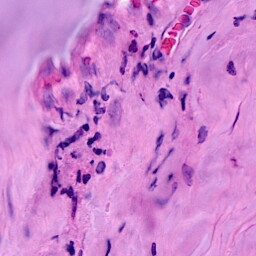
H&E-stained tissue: Breast